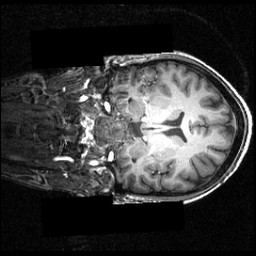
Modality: T1w
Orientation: coronal
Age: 27
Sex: male
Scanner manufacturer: siemens
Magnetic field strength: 3.951 T
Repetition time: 1.5 s
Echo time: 0.00335 s